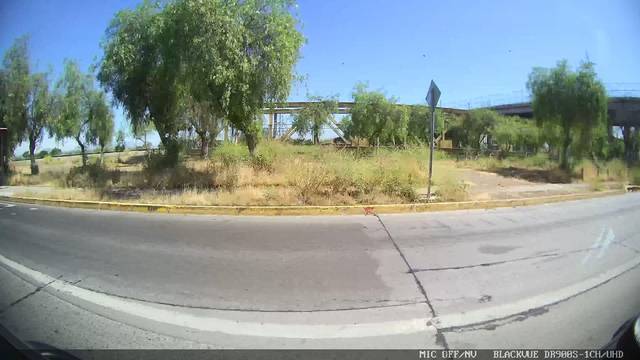
Region: Chile
Coordinates: -33.481, -70.701